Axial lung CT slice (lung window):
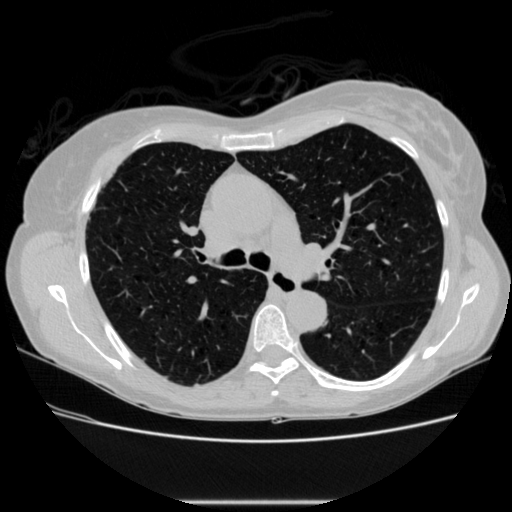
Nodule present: no